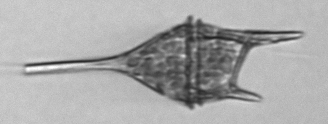
Label: Tripos_lineatus